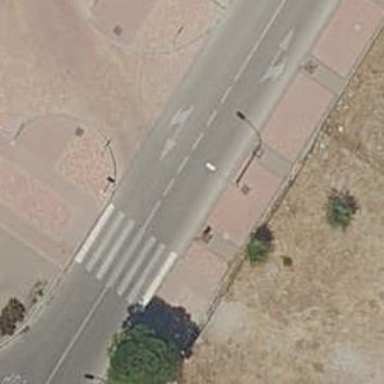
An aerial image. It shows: Pedestrian crossing with zebra markings on footway.